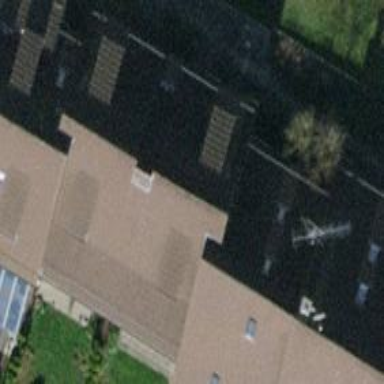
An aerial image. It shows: Terrace building with tile roof.